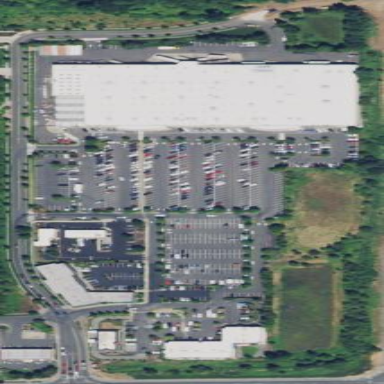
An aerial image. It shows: Retail area.